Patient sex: F
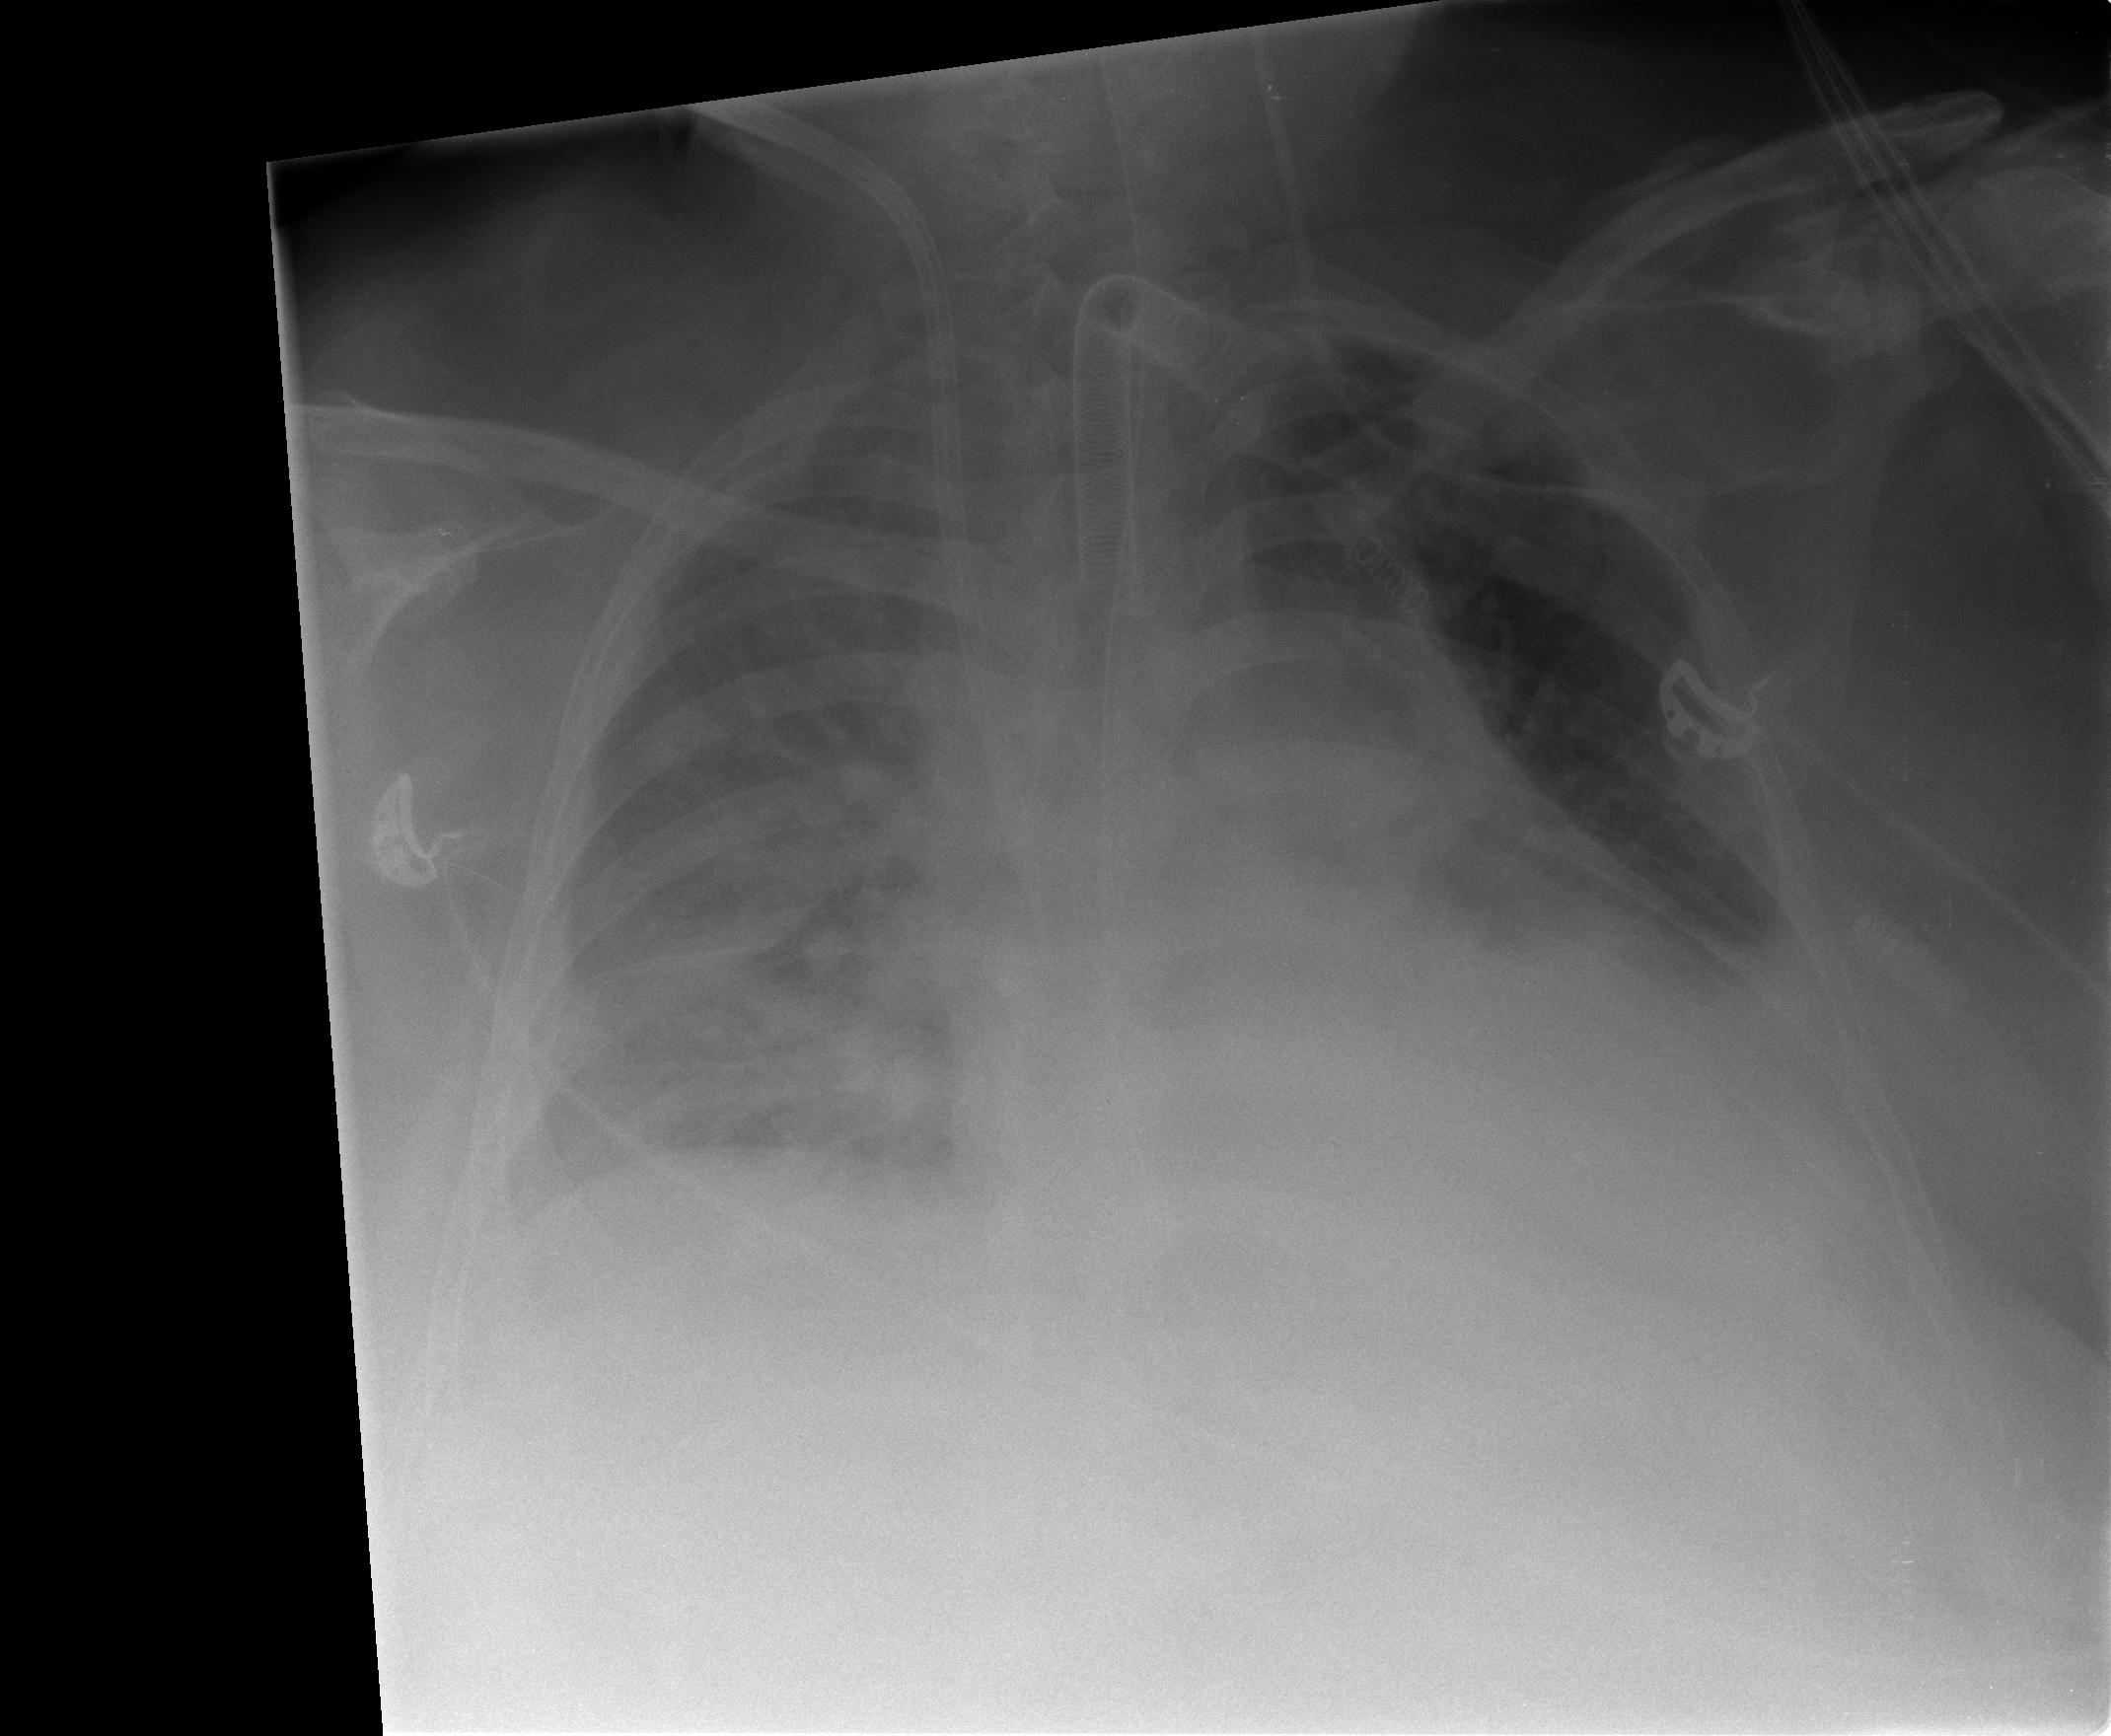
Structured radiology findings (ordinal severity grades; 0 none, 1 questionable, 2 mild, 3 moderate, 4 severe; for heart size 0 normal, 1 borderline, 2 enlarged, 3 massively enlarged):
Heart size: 1
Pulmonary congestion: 3
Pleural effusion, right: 2
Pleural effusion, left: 3
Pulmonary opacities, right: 1
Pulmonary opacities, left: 1
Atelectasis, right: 3
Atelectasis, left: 2